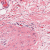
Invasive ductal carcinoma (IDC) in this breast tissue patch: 0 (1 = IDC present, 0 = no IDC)